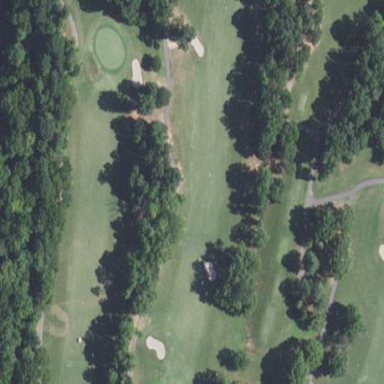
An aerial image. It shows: Golf fairway surrounded by grass.